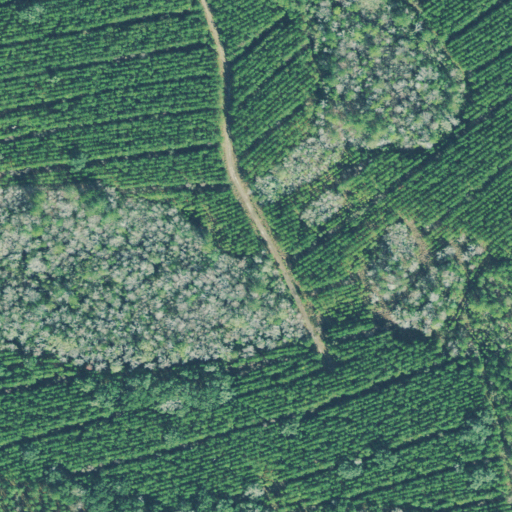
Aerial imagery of island in Georgia named DuBignon Hammock containing evergreen forest and woody wetlands